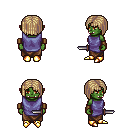
a pixel art fantasy rpg character, female body template, orc, green skin, chain tabard jacket, robe skirt, white blonde pageboy hairstyle, leather bracers, gold boots, dagger, four views (front, back, left, right), 2x2 character sprite sheet, small pixel art, hard edges, no anti-aliasing